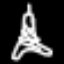
Label: The Eiffel Tower